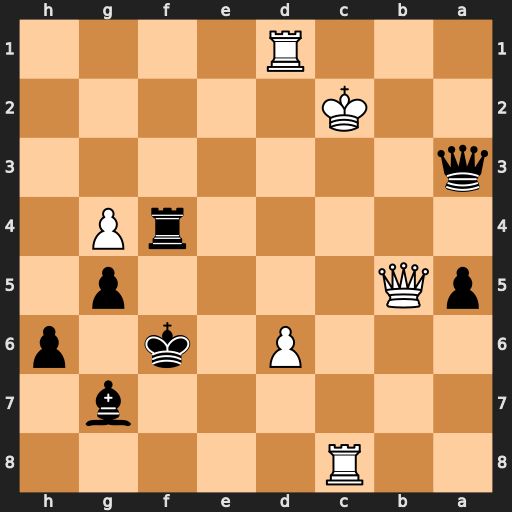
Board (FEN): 2R5/6b1/3P1k1p/pQ4p1/5rP1/q7/2K5/3R4
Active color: b
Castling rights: -
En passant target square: -
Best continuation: Rf2+ Rd2 Qa2+ Qb2+ Qxb2+ Kxb2 Rxd2+